Question: I have some results and i would like to present them in the same way like in the picture.

Any help how this could be best done using Python?
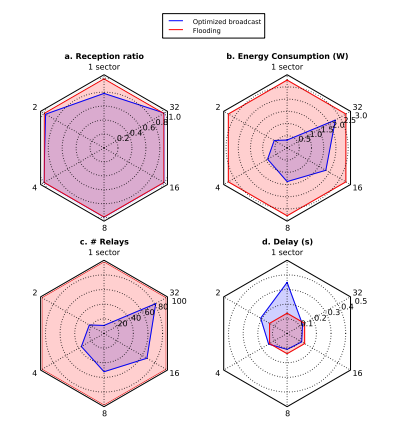
Answer: I think you are looking for radar charts in matplotlib - <URL>